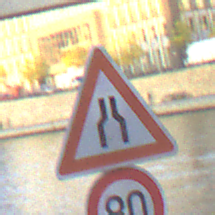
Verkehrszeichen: VerengteFahrbahn
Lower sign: Geschwindigkeit80
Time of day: SunriseSunset
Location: Outdoor (Urban)
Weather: PartlyCloudy
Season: NotSpecified
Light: Natural